Field crop: maize
Growth stage: 2
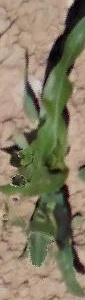
Species: maize